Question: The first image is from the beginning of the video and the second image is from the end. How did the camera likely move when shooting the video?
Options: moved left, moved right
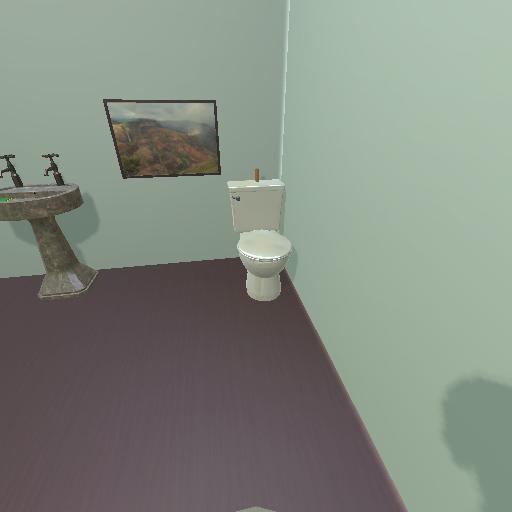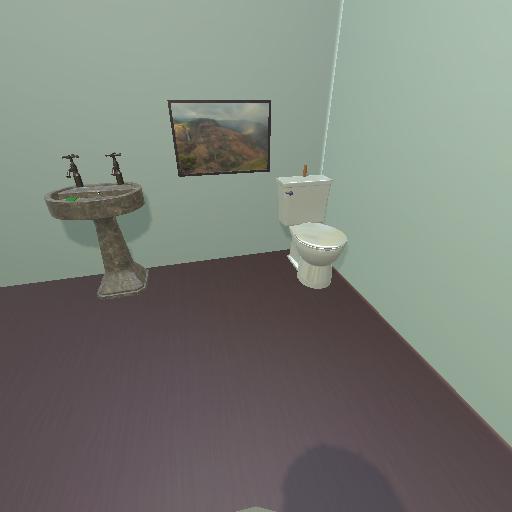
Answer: moved left